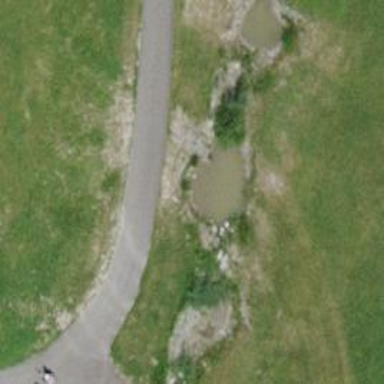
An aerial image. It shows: Designated golf cart path that is service road.